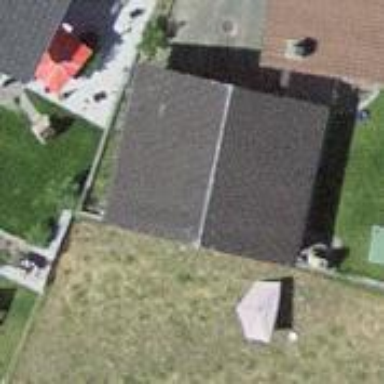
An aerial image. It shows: Garage building.